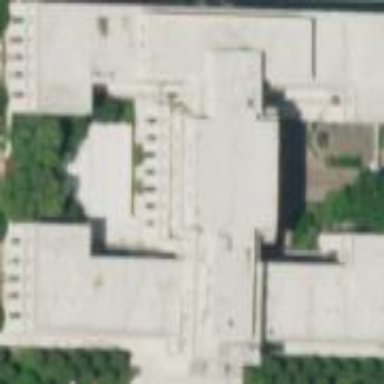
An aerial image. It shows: Government office building.